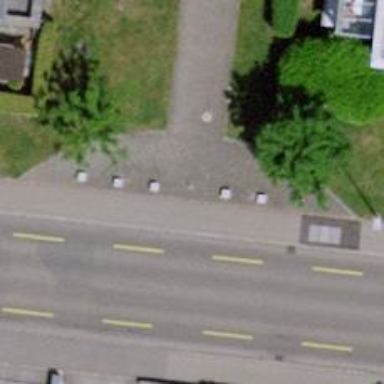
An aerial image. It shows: Bollard barrier.